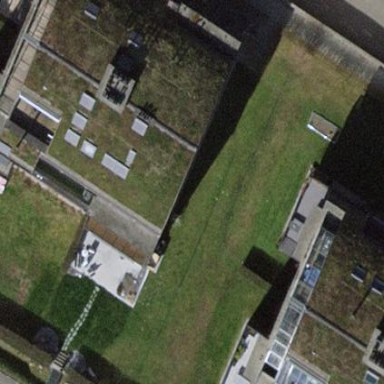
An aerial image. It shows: Building with flat roof.